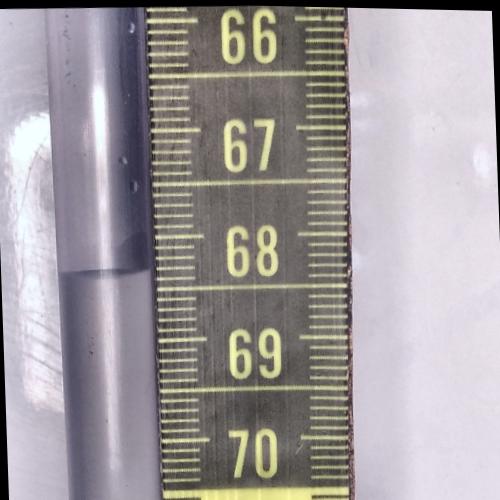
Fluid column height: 68.3 cm